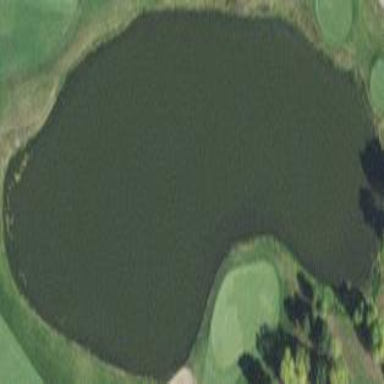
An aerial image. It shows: Picturesque scene of golf course with lateral water hazard.